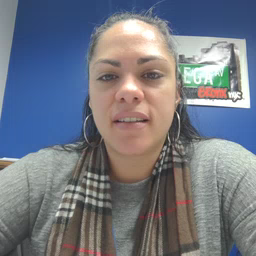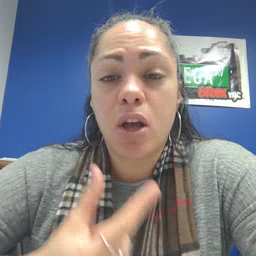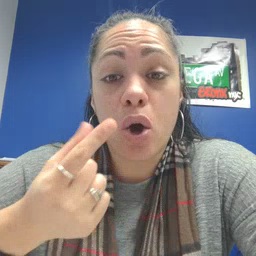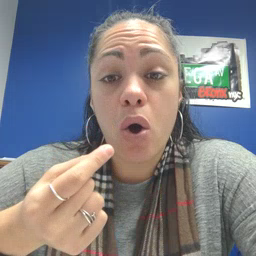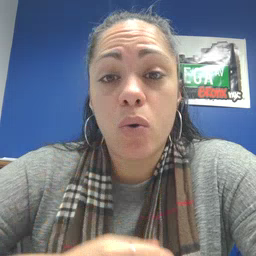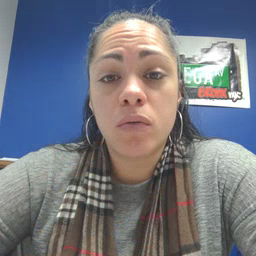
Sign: go